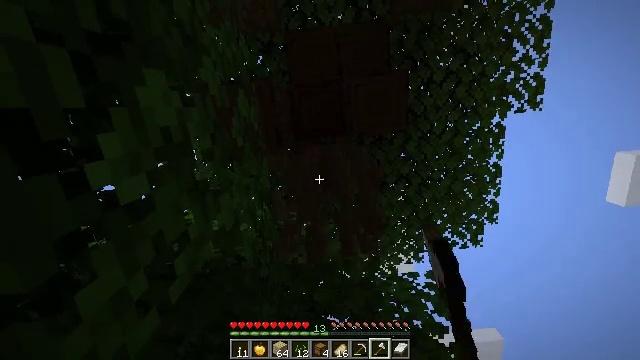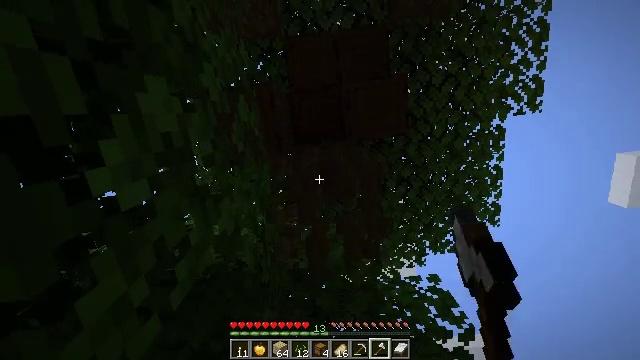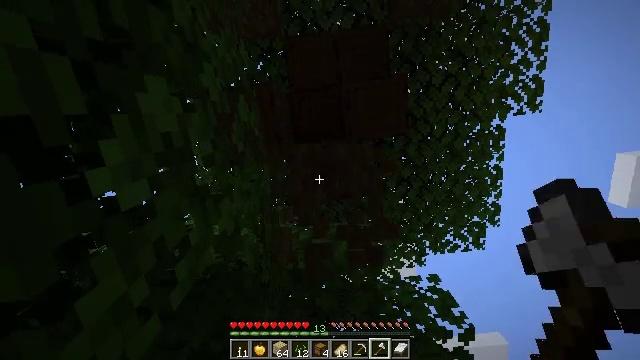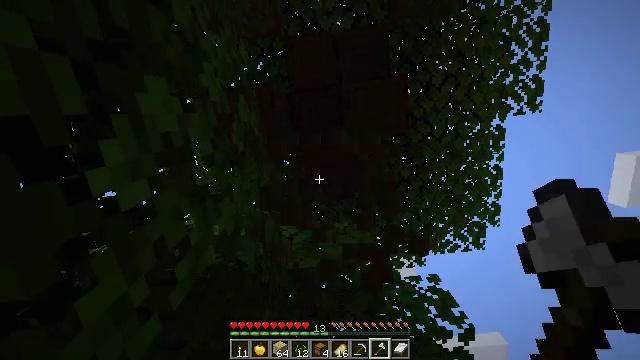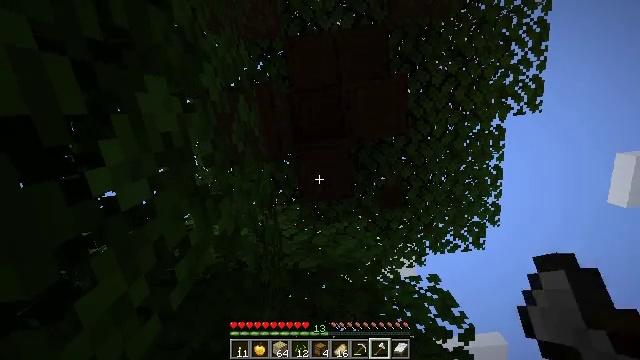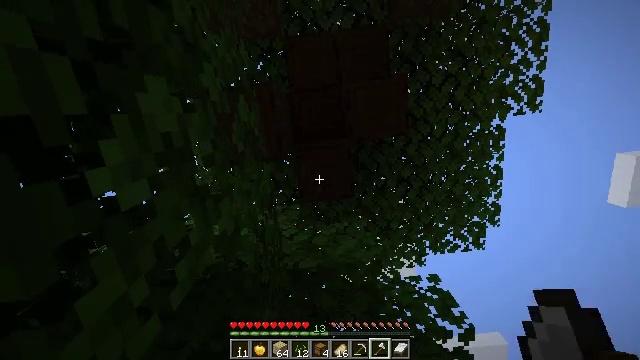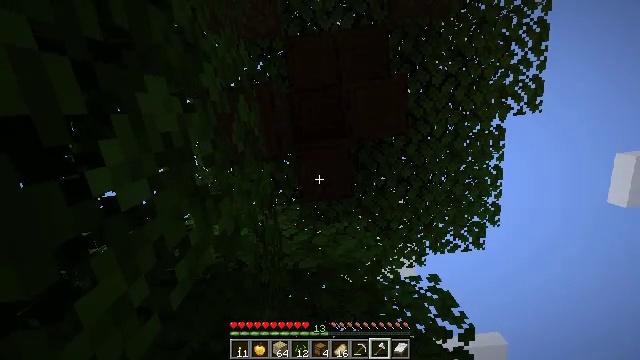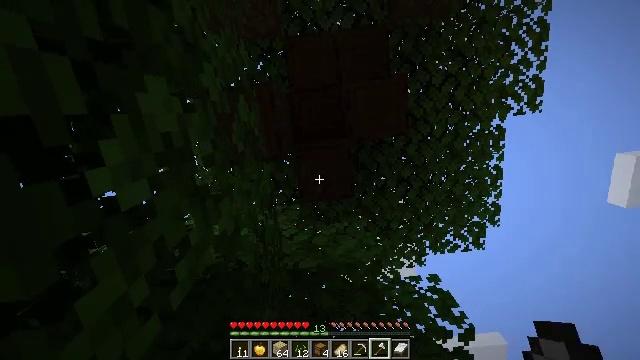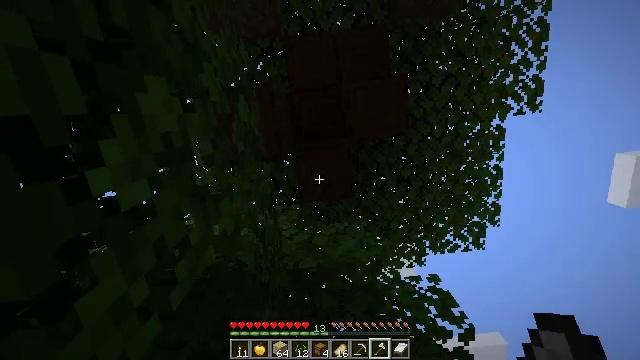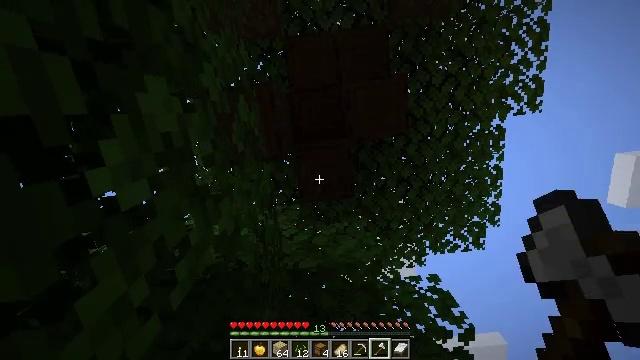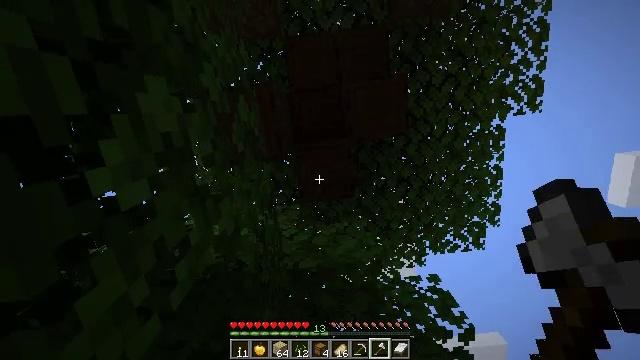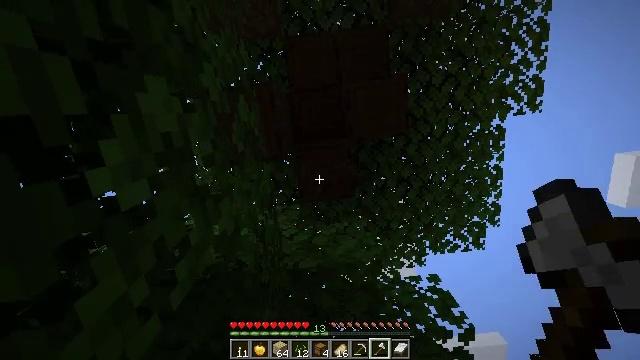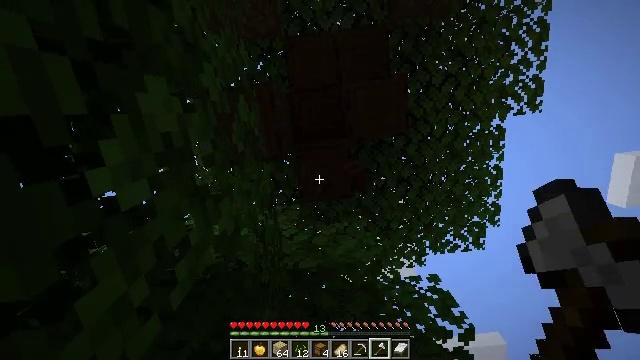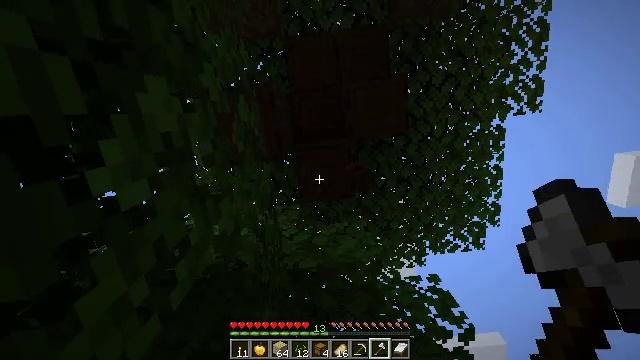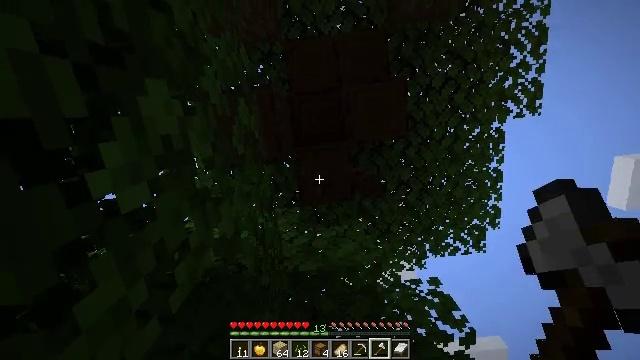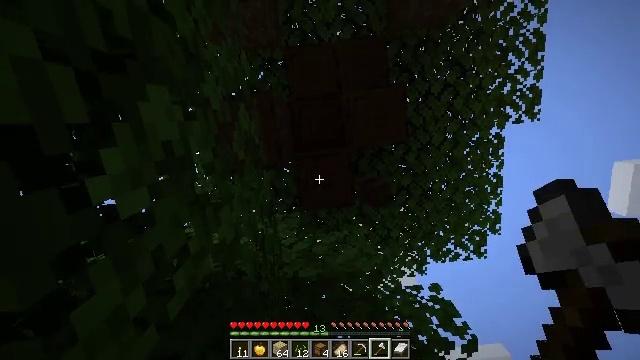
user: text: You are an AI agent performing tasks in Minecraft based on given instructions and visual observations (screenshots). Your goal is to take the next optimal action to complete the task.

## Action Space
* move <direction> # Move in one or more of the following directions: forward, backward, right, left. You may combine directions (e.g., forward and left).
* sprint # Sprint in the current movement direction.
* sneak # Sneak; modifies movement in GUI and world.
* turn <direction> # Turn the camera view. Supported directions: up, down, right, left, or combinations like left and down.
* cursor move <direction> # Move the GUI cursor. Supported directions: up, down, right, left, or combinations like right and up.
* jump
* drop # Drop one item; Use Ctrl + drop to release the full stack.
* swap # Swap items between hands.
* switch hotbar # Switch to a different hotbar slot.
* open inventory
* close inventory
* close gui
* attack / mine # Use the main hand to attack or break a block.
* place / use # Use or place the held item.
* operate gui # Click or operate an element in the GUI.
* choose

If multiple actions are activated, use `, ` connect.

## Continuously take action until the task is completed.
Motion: motion action
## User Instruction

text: Chop down the dark oak log.
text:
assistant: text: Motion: attack / mine
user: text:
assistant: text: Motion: attack / mine
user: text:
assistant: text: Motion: attack / mine
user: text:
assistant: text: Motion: attack / mine
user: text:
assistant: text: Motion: attack / mine
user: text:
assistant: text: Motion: attack / mine
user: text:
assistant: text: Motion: attack / mine
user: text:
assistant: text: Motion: attack / mine
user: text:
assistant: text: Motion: attack / mine
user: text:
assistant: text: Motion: attack / mine
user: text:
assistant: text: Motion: attack / mine
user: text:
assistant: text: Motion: attack / mine
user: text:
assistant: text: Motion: attack / mine
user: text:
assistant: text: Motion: attack / mine
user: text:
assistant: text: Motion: turn up, attack / mine
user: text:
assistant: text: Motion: attack / mine
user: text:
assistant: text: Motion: attack / mine
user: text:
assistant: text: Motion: attack / mine
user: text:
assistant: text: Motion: attack / mine
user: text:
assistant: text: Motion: turn right and down
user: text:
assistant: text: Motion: turn right and down
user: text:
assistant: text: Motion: no_op
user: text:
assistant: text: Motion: no_op
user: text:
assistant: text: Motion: no_op
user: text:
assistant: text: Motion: no_op
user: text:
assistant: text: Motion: turn down
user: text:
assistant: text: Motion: turn right and down
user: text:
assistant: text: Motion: turn down
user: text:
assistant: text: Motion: turn left and down
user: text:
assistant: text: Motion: turn down